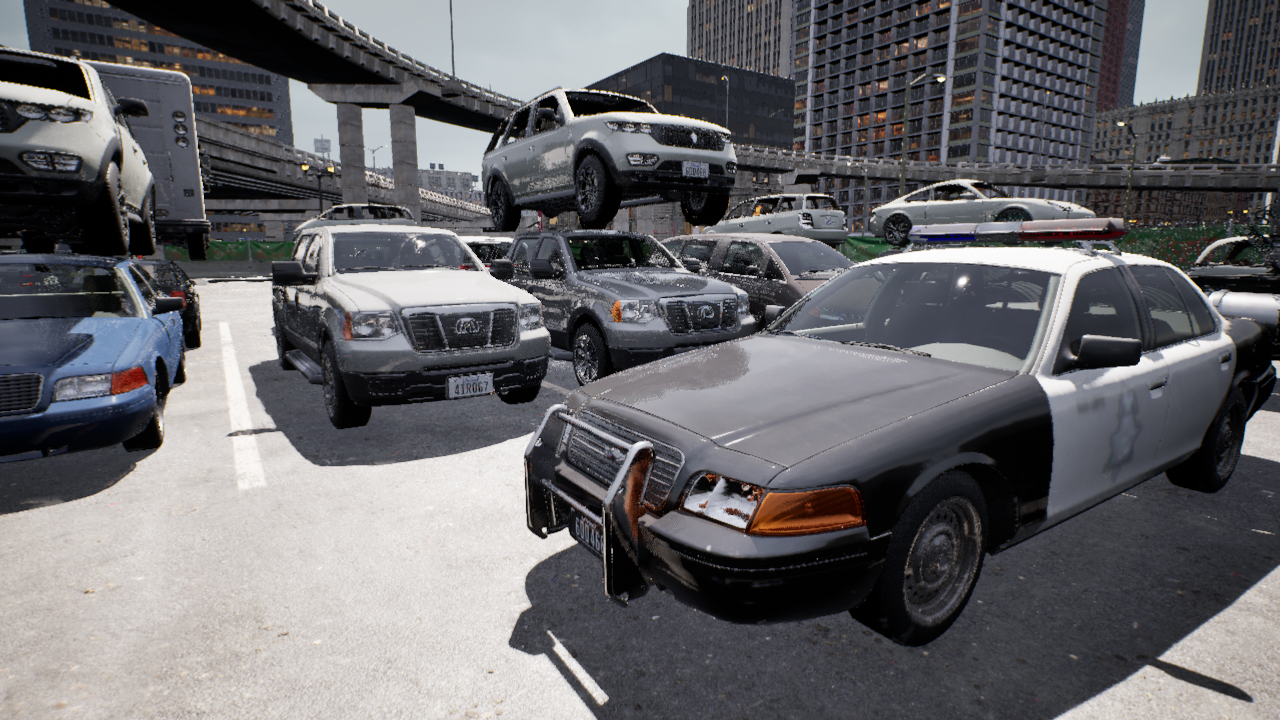
Venue: arterial
Lighting: clear day
Vehicle rig: sedan